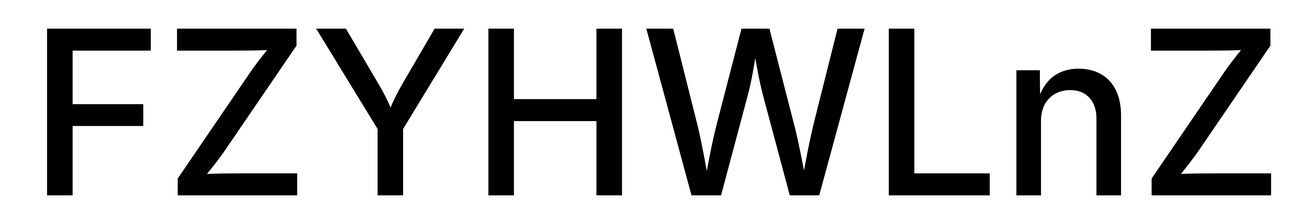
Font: Inter_Medium